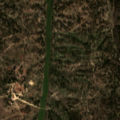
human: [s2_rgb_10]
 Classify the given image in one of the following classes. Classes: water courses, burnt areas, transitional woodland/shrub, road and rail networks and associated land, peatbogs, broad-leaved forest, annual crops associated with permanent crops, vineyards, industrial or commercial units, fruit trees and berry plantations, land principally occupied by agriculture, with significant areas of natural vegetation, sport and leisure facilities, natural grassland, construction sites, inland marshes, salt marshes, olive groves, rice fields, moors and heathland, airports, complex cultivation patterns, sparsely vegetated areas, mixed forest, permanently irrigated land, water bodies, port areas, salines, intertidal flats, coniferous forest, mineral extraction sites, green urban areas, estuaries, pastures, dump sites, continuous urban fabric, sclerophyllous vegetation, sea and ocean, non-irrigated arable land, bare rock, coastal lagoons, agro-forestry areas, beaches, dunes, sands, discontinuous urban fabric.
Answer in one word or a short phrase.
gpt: broad-leaved forest, mixed forest